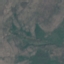
Land use / land cover: HerbaceousVegetation